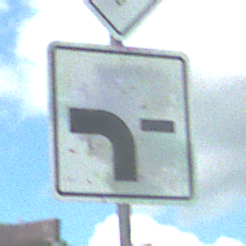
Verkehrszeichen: VerlaufVorfahrtsstrasse6
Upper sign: Vorfahrtsstrasse
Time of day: Midday
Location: Outdoor (Nature)
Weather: PartlyCloudy
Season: NotSpecified
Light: Natural